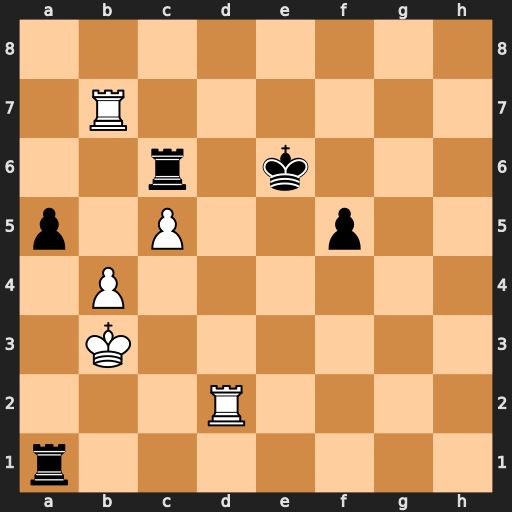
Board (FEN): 8/1R6/2r1k3/p1P2p2/1P6/1K6/3R4/r7
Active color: w
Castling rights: -
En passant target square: -
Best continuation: Re2+ Kf6 Rb6